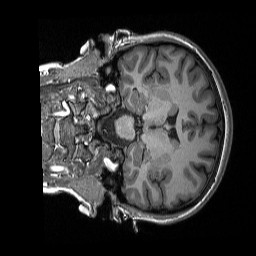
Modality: T1w
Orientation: coronal
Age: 22
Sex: female
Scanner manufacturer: siemens
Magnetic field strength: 3 T
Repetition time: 2.3 s
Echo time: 0.00298 s